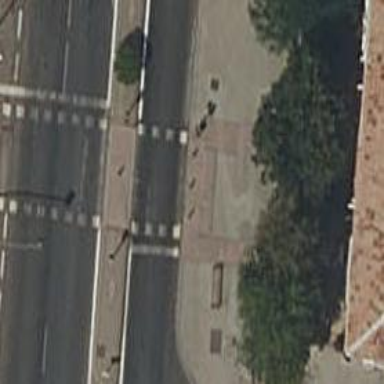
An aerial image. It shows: Crossing with traffic signals.